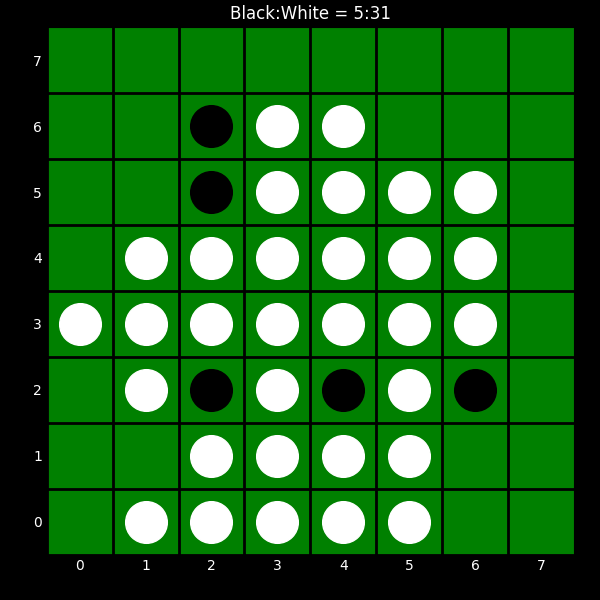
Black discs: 5
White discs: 31